Interaction volume radius: 5 \u00c5
Interaction volume height: 10 \u00c5
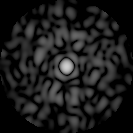
Disorder parameter: 0.8336